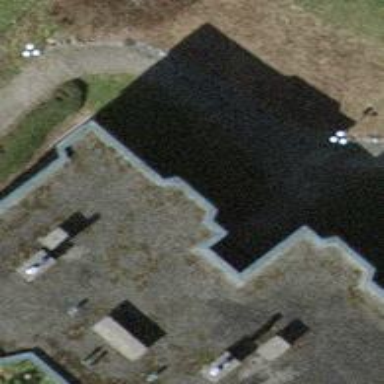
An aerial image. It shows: Building with flat roof.